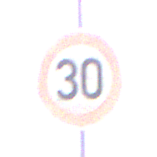
Verkehrszeichen: Geschwindigkeit30
Umgebung: Roofed, Urban
Tageszeit: MorningAfternoon
Wetter: PartlyCloudy
Licht: Natural
Jahreszeit: NotSpecified
Kontrast: MediumContrast